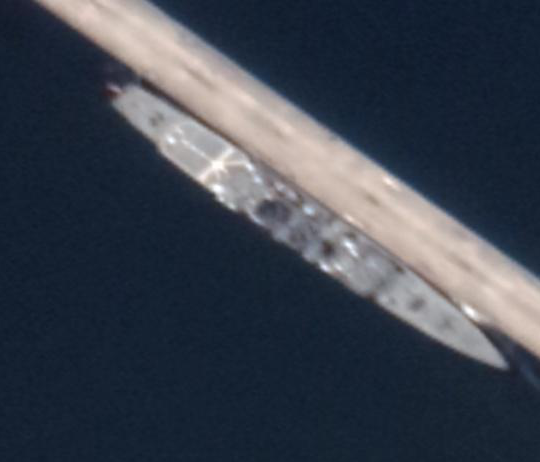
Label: Abukuma-class_frigate